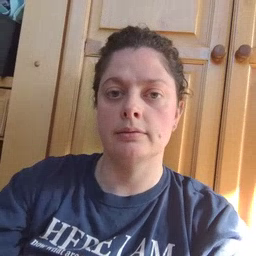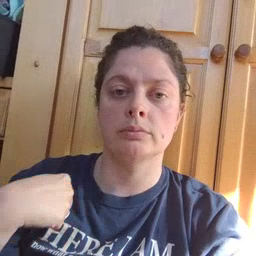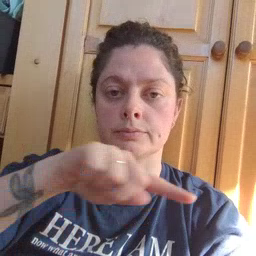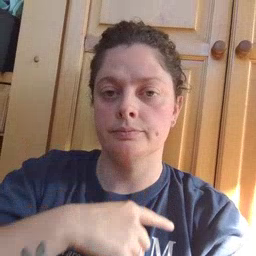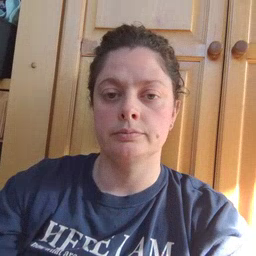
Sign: weus